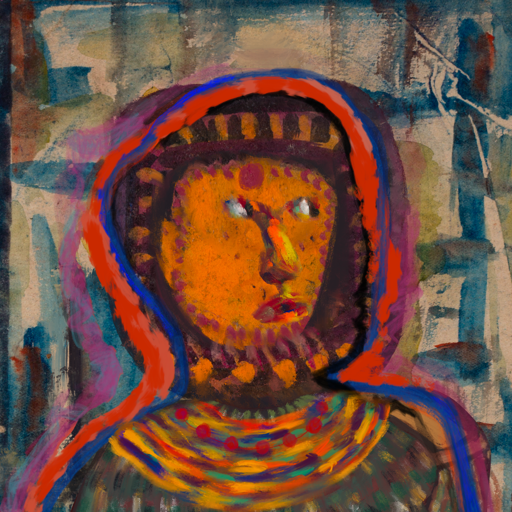
Background: Orphan, Head And Neck Side: Doll_w_Hair, Face Side: An_Impression, Bust: After_Raid, Hair Side: Experience, Head Accessory: Blank, Second Necklace: An_Impression_2, Necklace: Irani_3, Baby: Blank